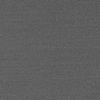
Atmospheric dust classification: dusty